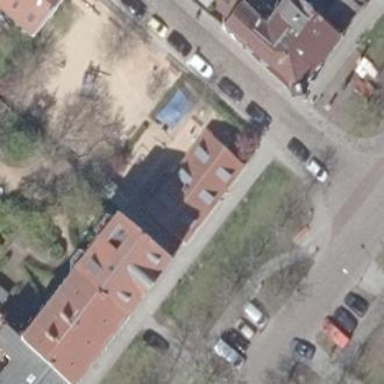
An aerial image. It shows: White house with gabled roof made of red roof tiles.